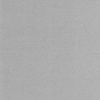
Label: dusty